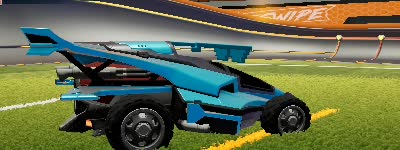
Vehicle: aftershock